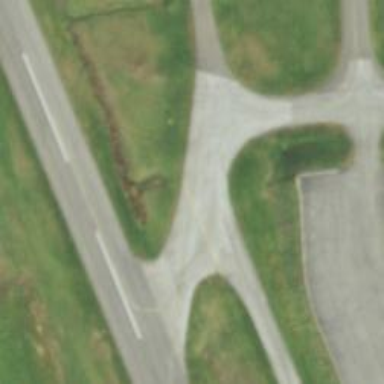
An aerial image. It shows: Image of taxiway at airport.